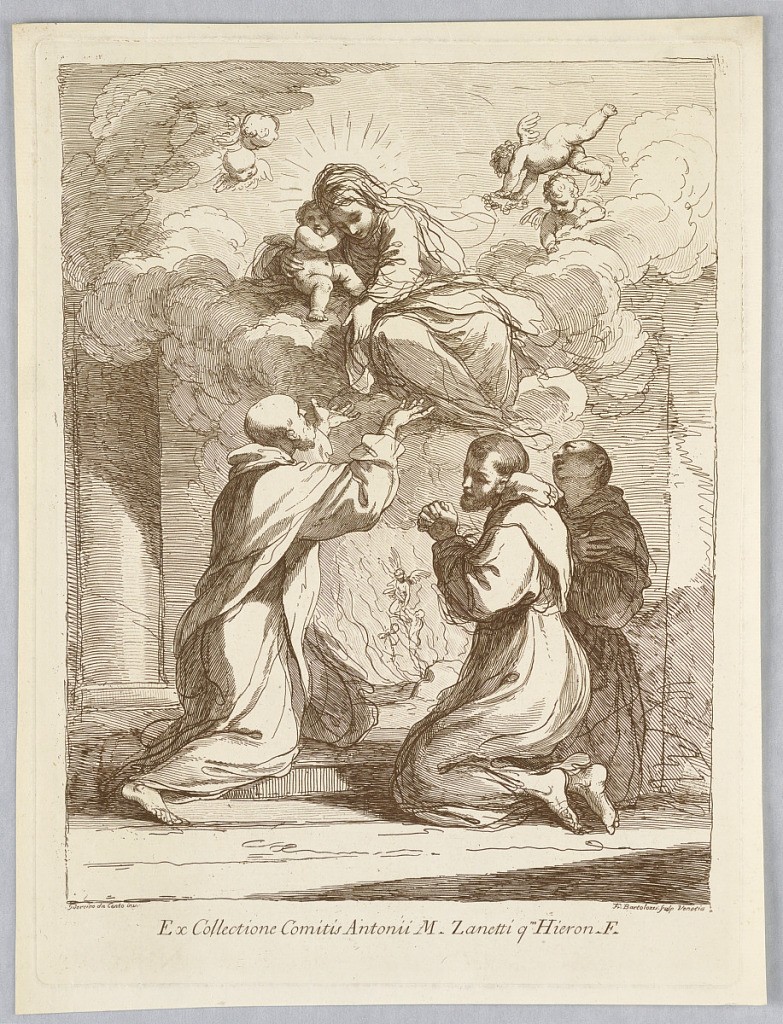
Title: Three Saints, the Virgin and Child in the Clouds
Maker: Francesco Bartolozzi, Italian, active England, 1727–1815
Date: ca. 1760–1770
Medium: Engraving in brown ink on white paper
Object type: Print
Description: The three saints in religious habits kneel on the floor, with pillars beyond. Between them, in smoke, an angel is drawing up souls. Above their heads, the Virgin sits on a cloud, with Christ beside her and putti around. She reaches down to the saints.